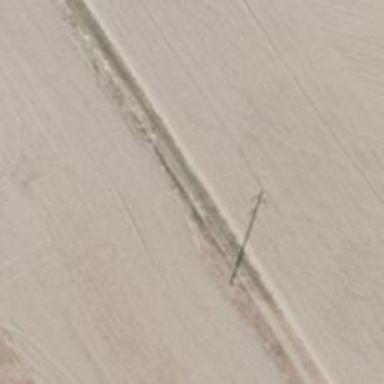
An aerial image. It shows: Minor power line with 3 cables.